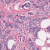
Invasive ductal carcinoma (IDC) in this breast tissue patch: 1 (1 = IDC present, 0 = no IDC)